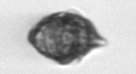
Label: Kryptoperidinium_triquetrum